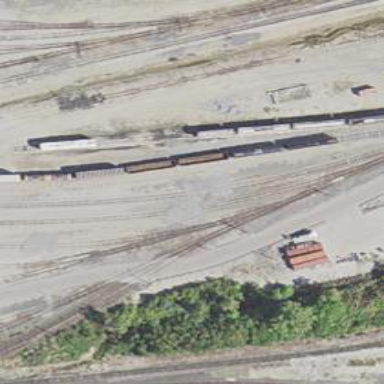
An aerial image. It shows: Railway yard in service.